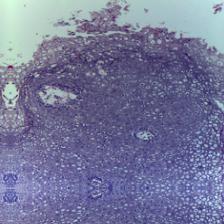
Diagnosis: OSCC